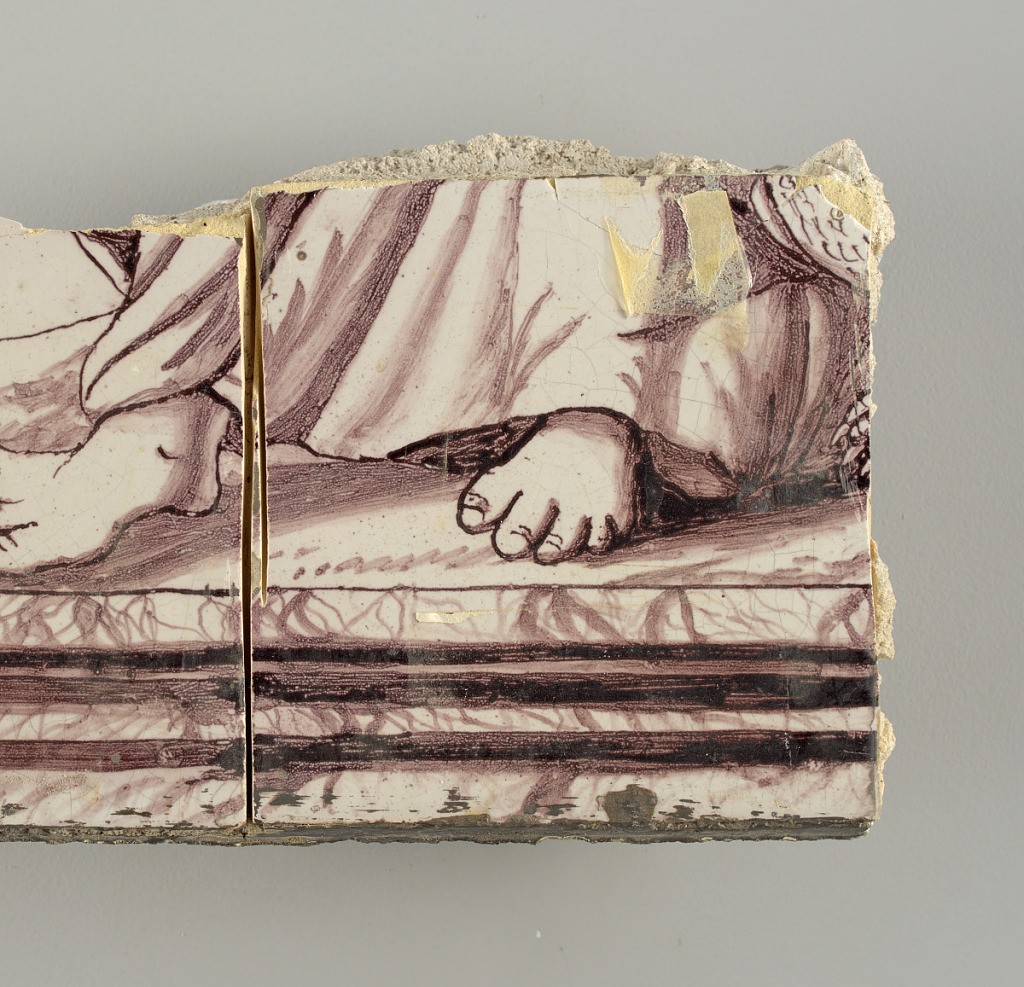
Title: Wall facing
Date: ca. 1725
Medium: Tin-glazed earthenware, underglaze
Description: Horizontal rectangle.  Thirty-seven tiles wide and twenty-one high with opening for door or window nineteen and one-half tiles high and twelve wide.  To left and right of opening, centered canopy above. Left, woman representing Hope, right, a sculputure urn.  Centered above opening, a mascaron.  Arabesque design of foliage.